Question: Find the horizontal coordinate of the first time the ball hits the ground. The result is rounded down to the nearest integer
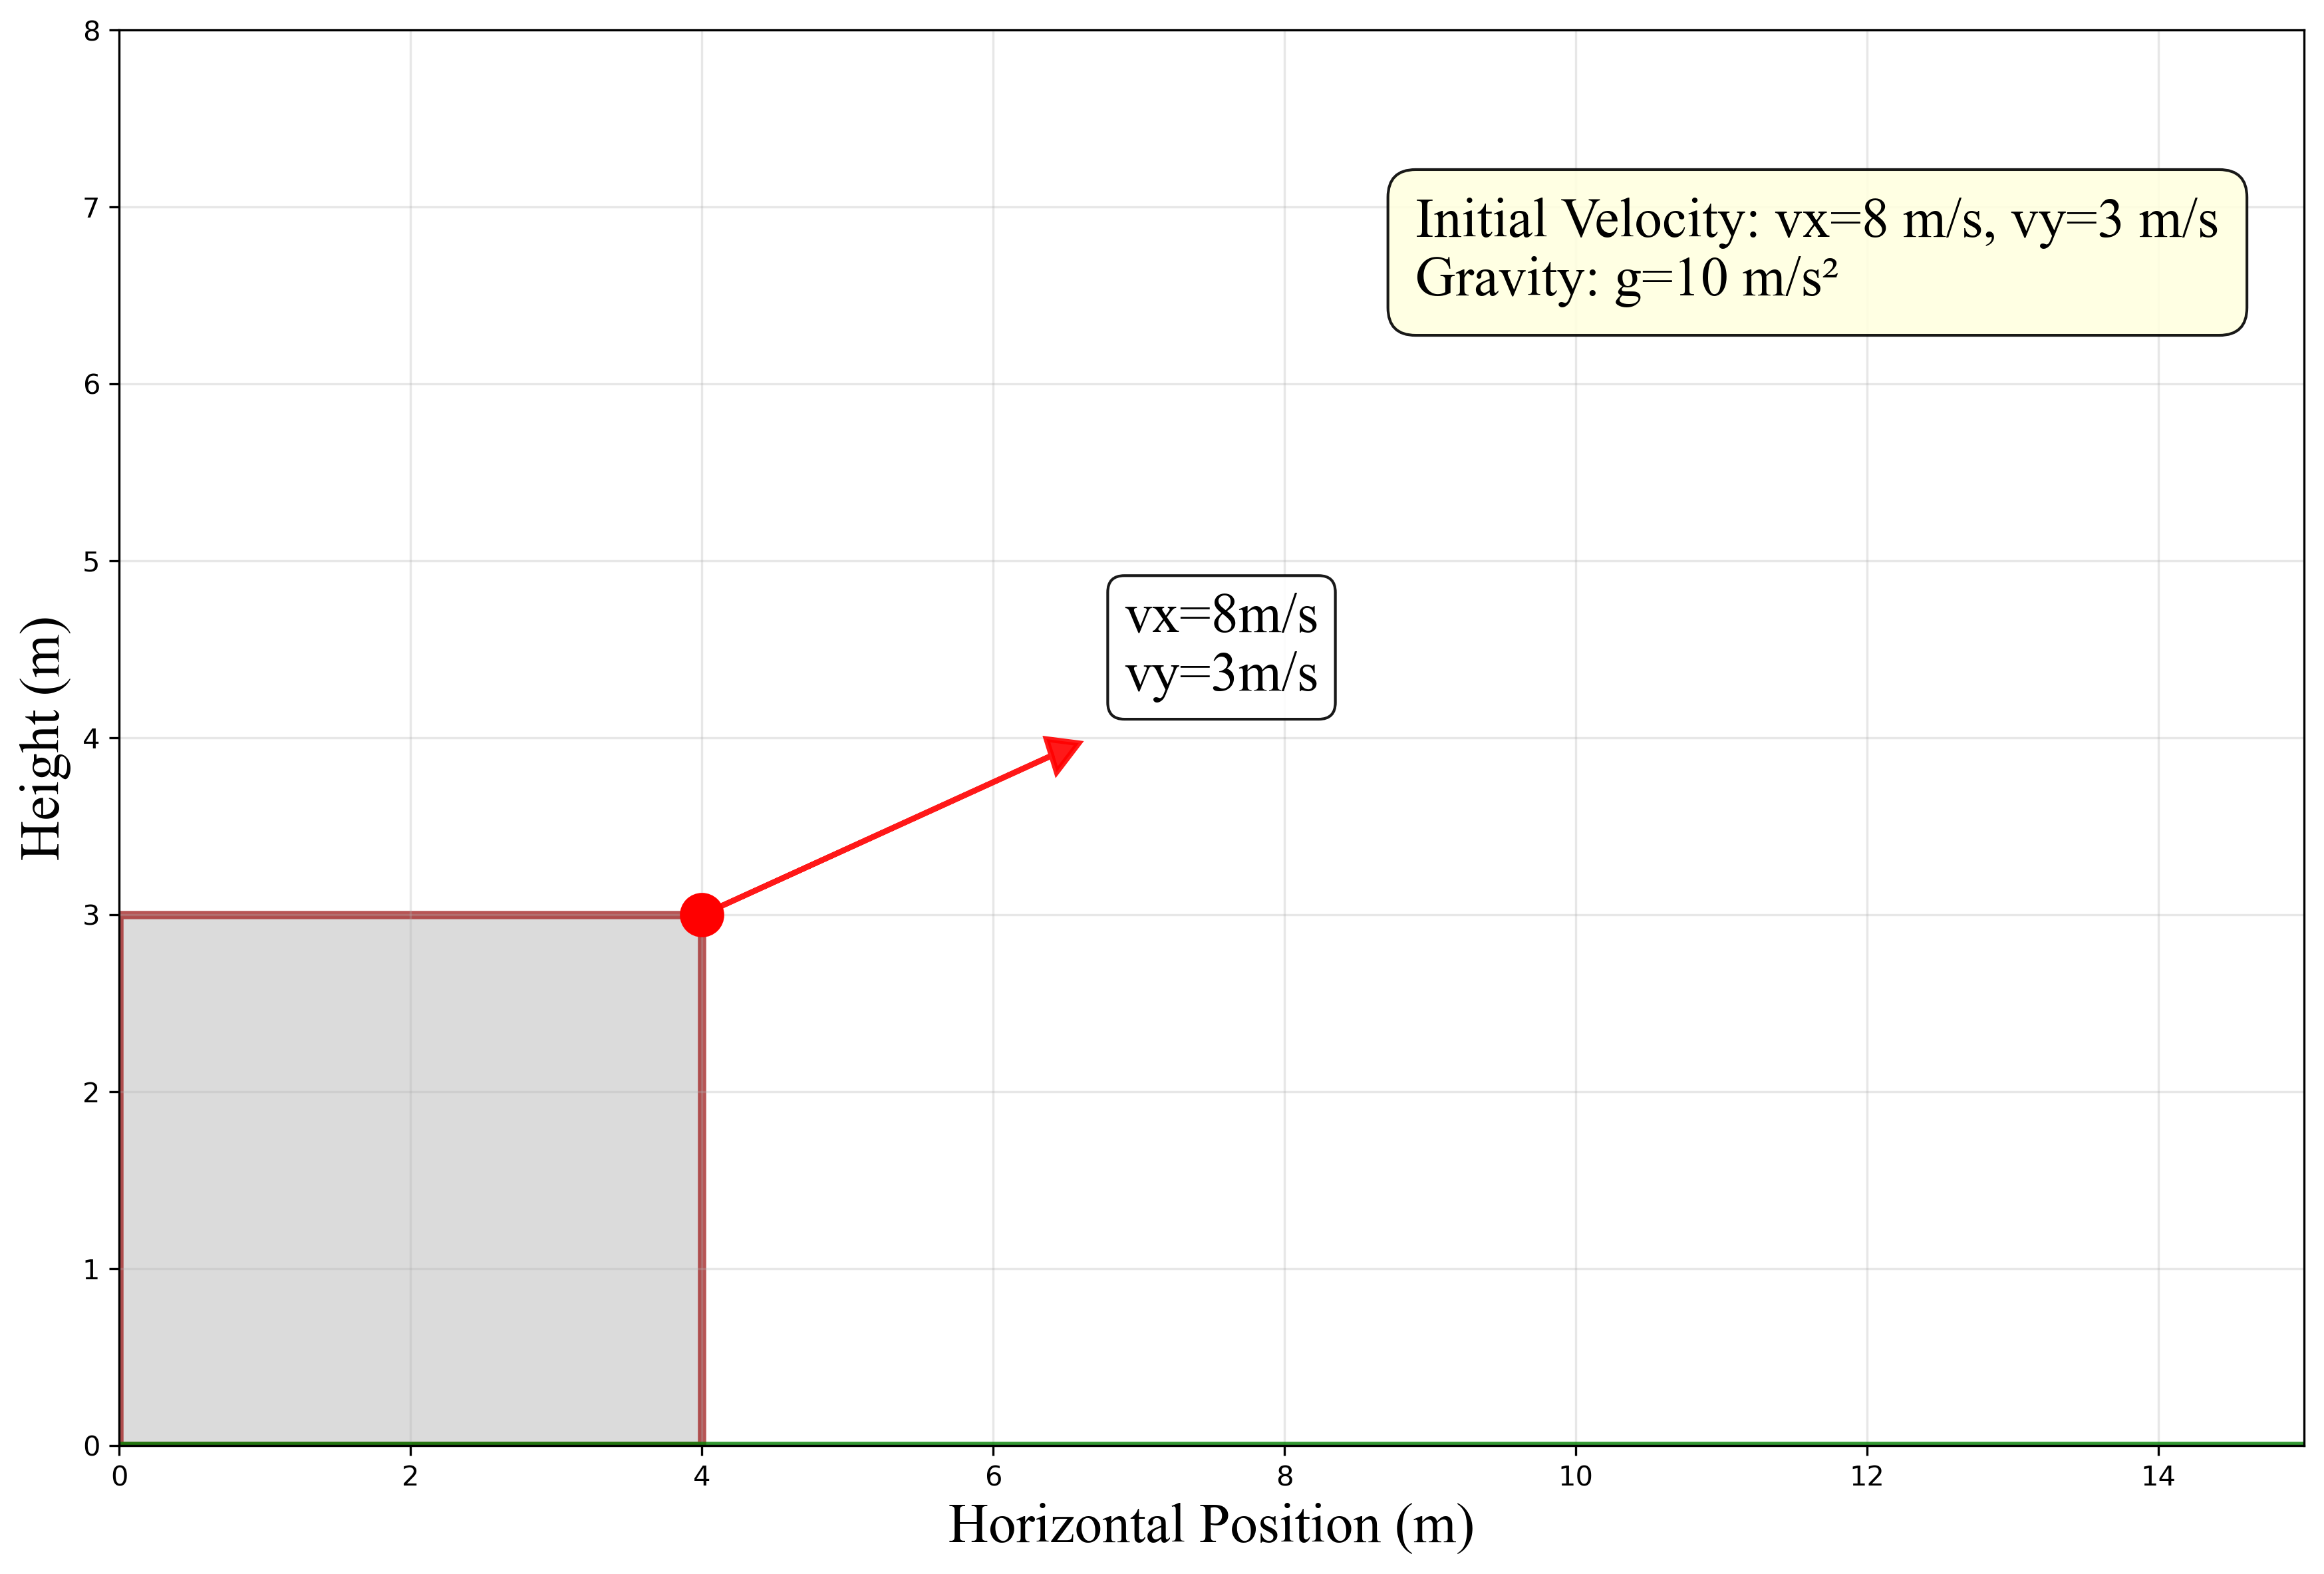
Answer: 13